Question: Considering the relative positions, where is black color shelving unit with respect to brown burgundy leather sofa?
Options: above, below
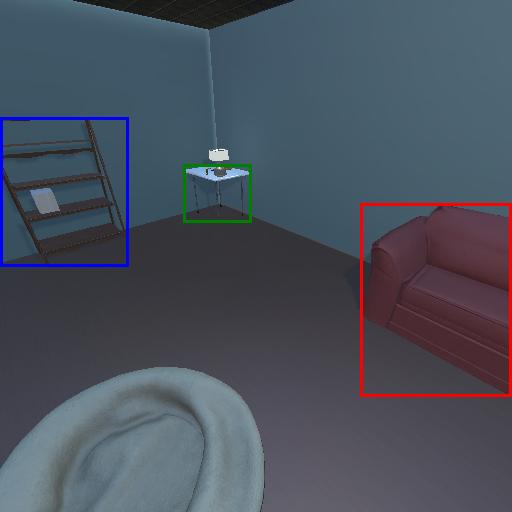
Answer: above